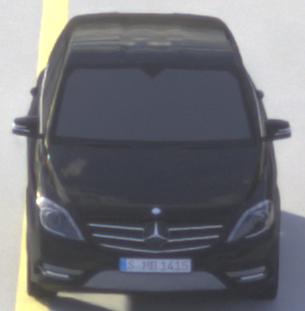
Make: Mercedes-Benz
Model: B 180 BlueEFFICIENCY
Detailed model: B-Class (246)
Model produced from: 2011/11
Model produced until: 2012/10
Doors: 5
Color: black
Road condition: dry road
Daytime: morning or afternoon
Contrast: medium contrast